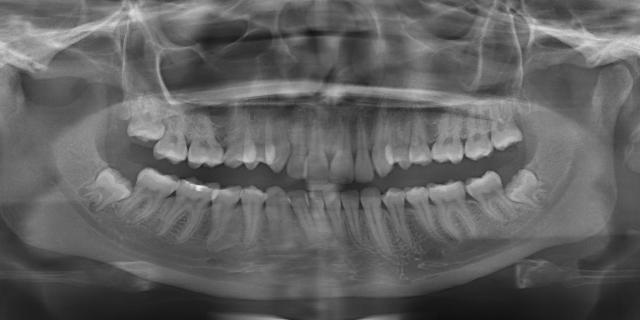
adult